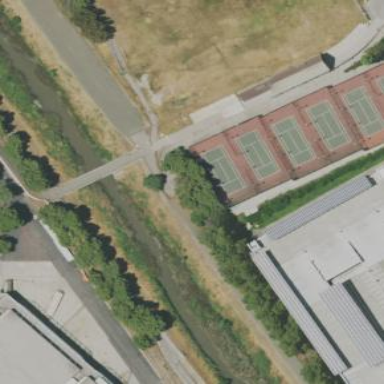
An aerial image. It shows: Tennis court on pitch.